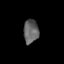
Tissue: lung
Cell type: Epithelial cells
Senescence score: 0.2358
Nuclear area (px): 352
Mean DAPI intensity: 98.659